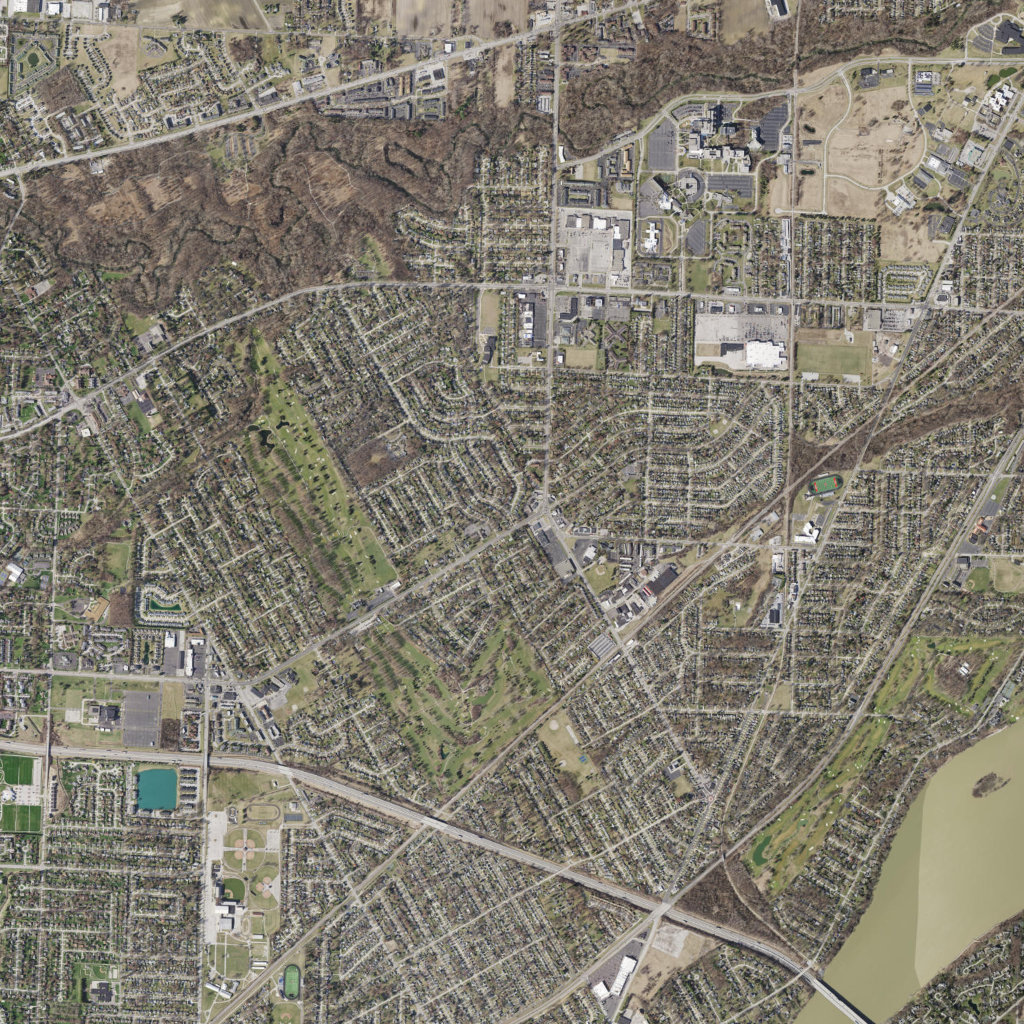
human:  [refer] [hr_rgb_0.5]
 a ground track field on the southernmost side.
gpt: <box>[[27, 94, 29, 97, 0]]</box>

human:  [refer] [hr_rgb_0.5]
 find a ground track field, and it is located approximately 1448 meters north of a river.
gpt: <box>[[78, 46, 82, 48, 0]]</box>

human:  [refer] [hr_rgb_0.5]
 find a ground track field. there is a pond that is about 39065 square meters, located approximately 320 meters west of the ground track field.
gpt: <box>[[23, 78, 27, 80, 0]]</box>

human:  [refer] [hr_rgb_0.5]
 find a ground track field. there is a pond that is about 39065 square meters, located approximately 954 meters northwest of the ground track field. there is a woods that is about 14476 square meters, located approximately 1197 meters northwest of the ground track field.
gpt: <box>[[27, 94, 29, 97, 0]]</box>

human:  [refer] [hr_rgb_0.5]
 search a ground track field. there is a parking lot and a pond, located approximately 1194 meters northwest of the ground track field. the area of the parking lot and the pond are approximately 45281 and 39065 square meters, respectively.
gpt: <box>[[27, 94, 29, 97, 0]]</box>